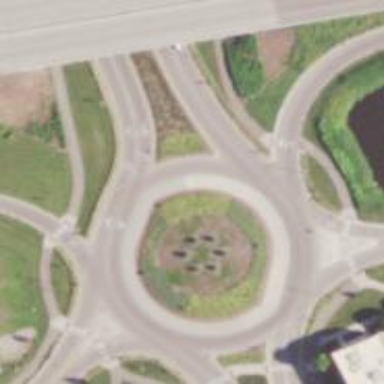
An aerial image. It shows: Secondary road around roundabout.